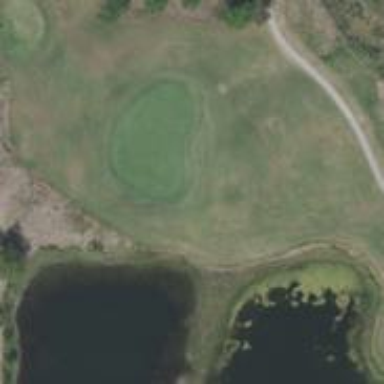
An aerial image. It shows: Rough area in golf course.